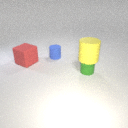
small green rubber cylinder to the right of small blue rubber cylinder